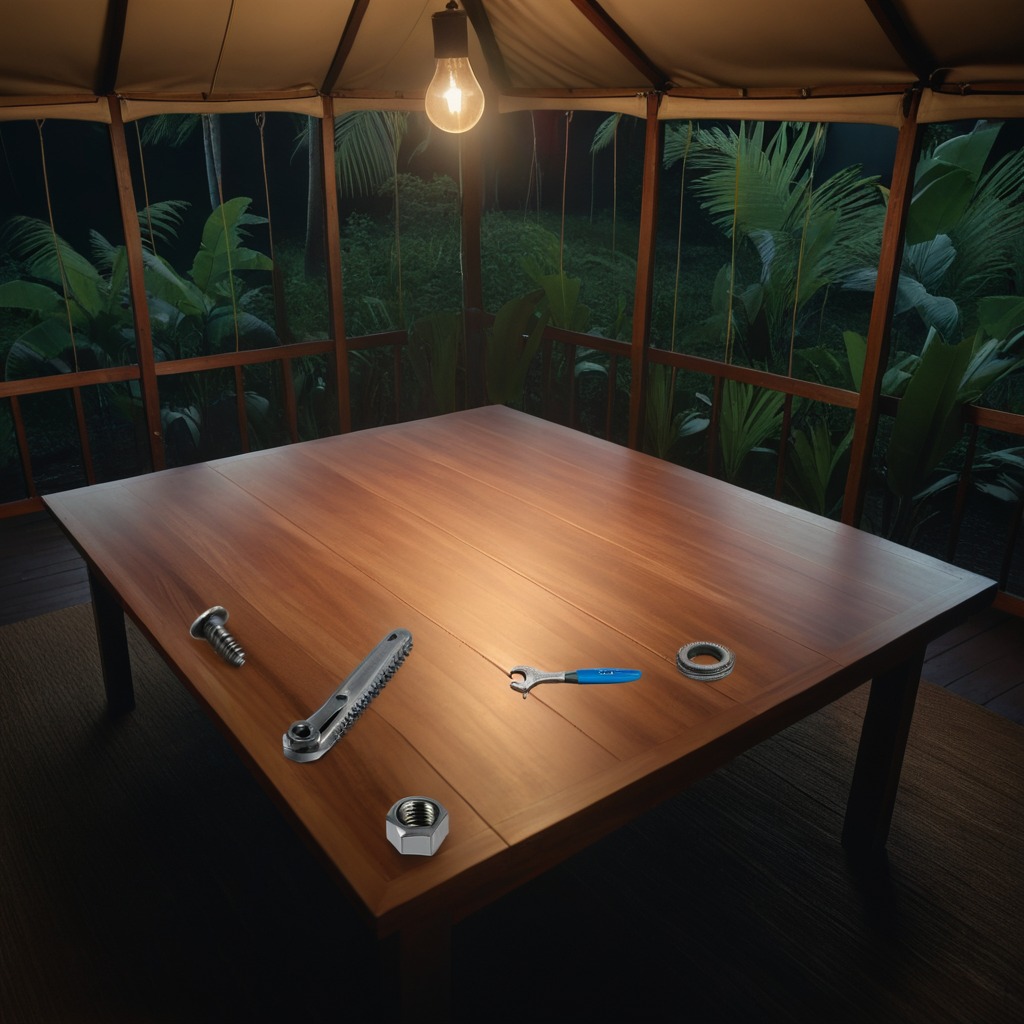
A ball bearing, a utility knife, a machine screw, a nut, and a wrench are lying on the wooden table.